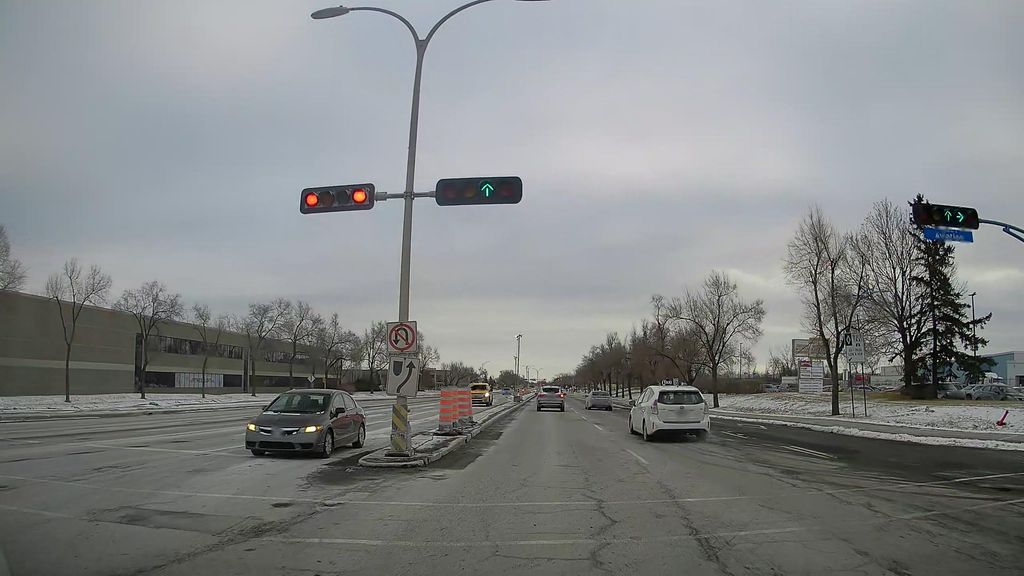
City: montreal